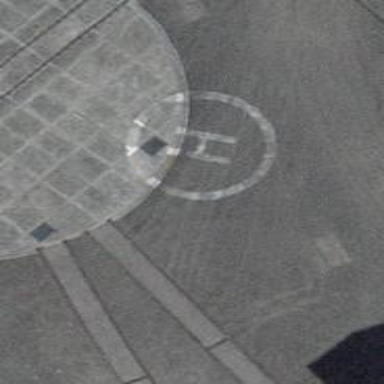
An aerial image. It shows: Helipad designated as emergency landing site at the airport.